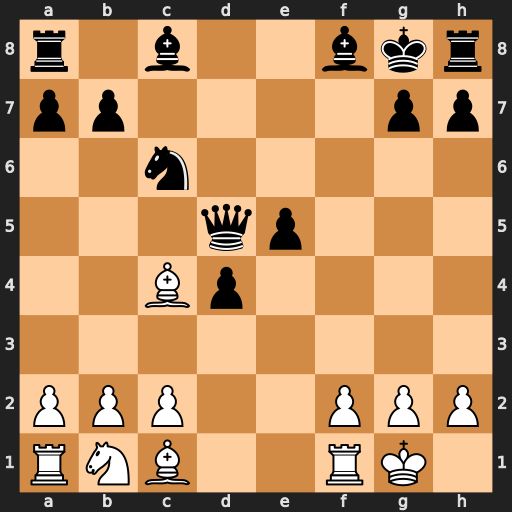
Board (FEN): r1b2bkr/pp4pp/2n5/3qp3/2Bp4/8/PPP2PPP/RNB2RK1
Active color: w
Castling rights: -
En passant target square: -
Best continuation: Bxd5+ Be6 Bxe6#